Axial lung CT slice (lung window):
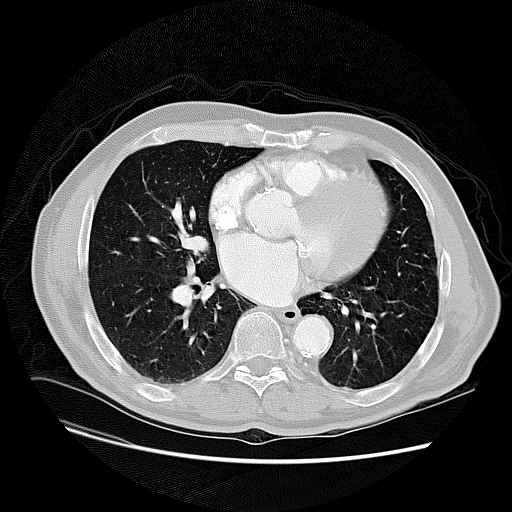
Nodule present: no